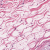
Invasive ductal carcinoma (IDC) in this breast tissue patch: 0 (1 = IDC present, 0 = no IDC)